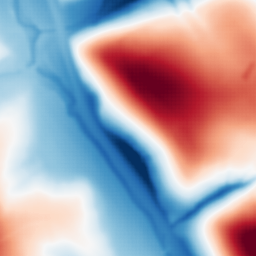
Category: multiscale
Decomposition family: dog_multiscale
Decomposition parameters: sigma_ratio: 2
n_scales: 5
base_sigma: 2
Upsampling method: sinc_hamming
Upsampling parameters: scale: 8
kernel_size: 16
Upsampling scale: 8